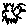
Label: bird